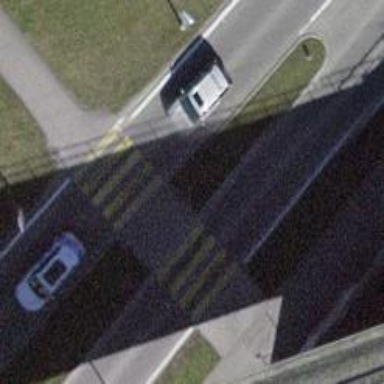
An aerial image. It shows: Uncontrolled zebra crossing with pedestrian island.